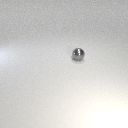
small gray metal sphere